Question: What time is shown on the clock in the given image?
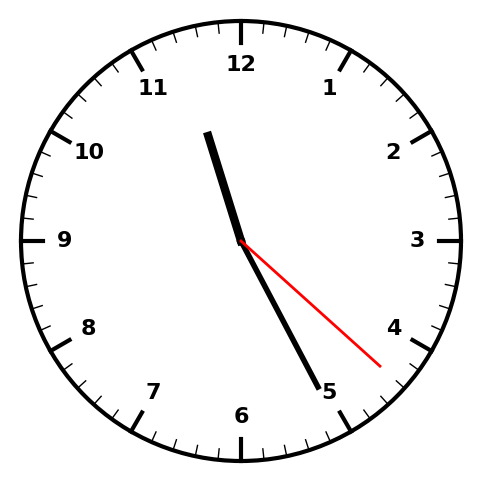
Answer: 11:25:22